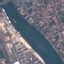
Land use / land cover: River